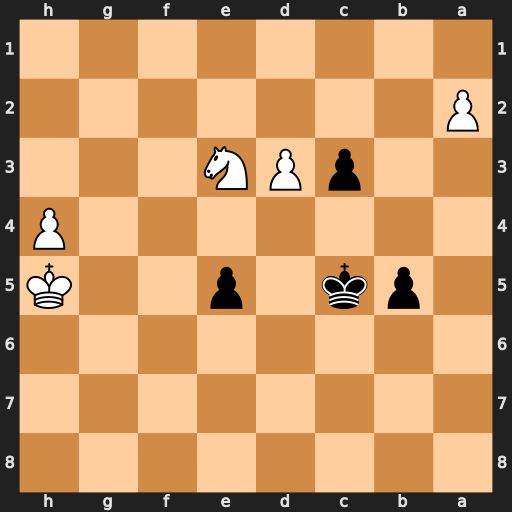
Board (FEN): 8/8/8/1pk1p2K/7P/2pPN3/P7/8
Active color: b
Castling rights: -
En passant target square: -
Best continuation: Kd4 Nc2+ Kxd3